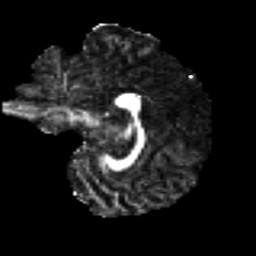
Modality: FA
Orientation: sagittal
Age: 31
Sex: male
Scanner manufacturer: ge
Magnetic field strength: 3 T
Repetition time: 7.8 s
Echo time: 0.0607 s